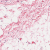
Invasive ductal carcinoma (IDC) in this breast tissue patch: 0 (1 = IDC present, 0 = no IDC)